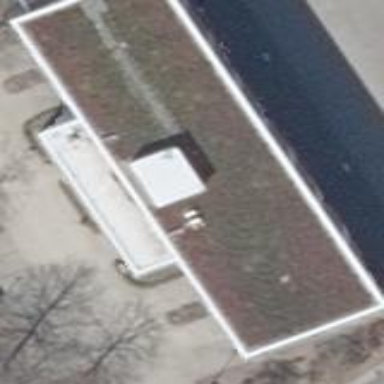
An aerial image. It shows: White office building with flat roof.